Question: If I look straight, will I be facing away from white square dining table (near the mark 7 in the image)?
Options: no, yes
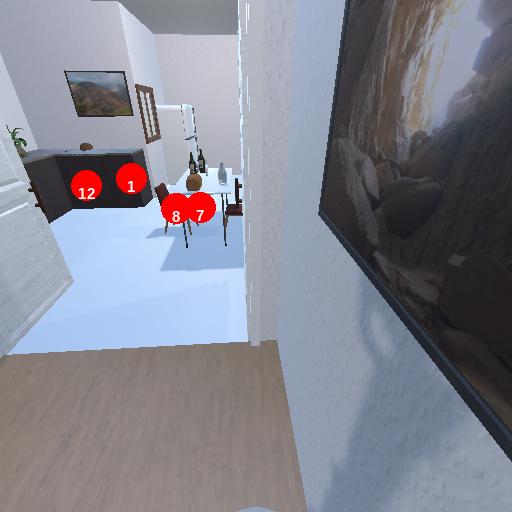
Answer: no